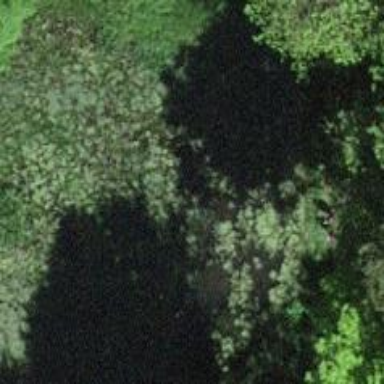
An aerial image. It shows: Pond with natural water.